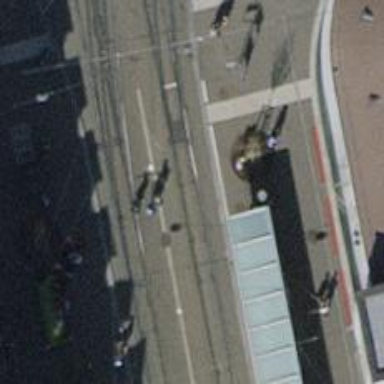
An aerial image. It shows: Tram stop with public transport stop position for trams.